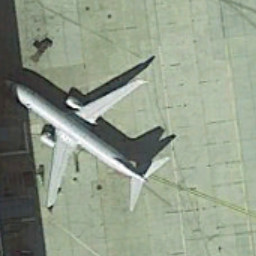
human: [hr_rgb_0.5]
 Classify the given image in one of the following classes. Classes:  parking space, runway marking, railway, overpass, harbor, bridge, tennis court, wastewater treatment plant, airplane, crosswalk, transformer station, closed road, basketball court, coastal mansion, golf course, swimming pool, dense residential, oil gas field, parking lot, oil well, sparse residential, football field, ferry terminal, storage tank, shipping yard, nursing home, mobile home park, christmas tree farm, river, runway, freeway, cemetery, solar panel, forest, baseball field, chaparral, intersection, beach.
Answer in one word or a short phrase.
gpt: airplane